Question: >
<URL>
I am trying to fit a string of variable length (the number of words in the string is unknown) inside a given rectangle. I want to optimally size the string so that it is as big as possible and fits inside the rectangle. Further more, the string should word wrap if there is more than one word and that a word should not be partially rendered on multiple lines. My problem is sometimes a word is partially laid out on multiple lines as seen below. Any suggestions on what I might be doing wrong?
Thank you.

I am using an NSLayoutManager, NSTextStorage and NSTextContainer.
I initialize everything as follows:
'''
textStorage = [[NSTextStorage alloc] initWithString:@""];
layoutManager = [[NSLayoutManager alloc] init];
textContainer = [[NSTextContainer alloc] init];
[layoutManager addTextContainer:textContainer];
[textStorage addLayoutManager:layoutManager];
paraStyle = [[NSMutableParagraphStyle alloc] init];
[paraStyle setLineBreakMode:NSLineBreakByWordWrapping];
[paraStyle setParagraphStyle:[NSParagraphStyle defaultParagraphStyle]];
[paraStyle setAlignment:NSCenterTextAlignment];
'''
I then compute the font size as follows,
'''
- (float)calculateFontSizeForString:(NSString *)aString andBoxSize:(NSSize)aBox
{
//Create the attributed string
NSAttributedString *attrString = [[NSAttributedString alloc] initWithString:aString];
[textStorage setAttributedString:attrString];
[textContainer setContainerSize:NSMakeSize(aBox.width, FLT_MAX)];
[attrString release]; //Clean up
//Initial values
float fontSize = 50.0;
float fontStepSize = 100.0;
NSRect stringRect;
BOOL didFindHeight = NO;
BOOL shouldIncreaseHeight = YES;
while (!didFindHeight)
{
NSMutableDictionary *stringAttributes = [NSMutableDictionary dictionaryWithObjectsAndKeys:
paraStyle, NSParagraphStyleAttributeName,
[NSFont systemFontOfSize:fontSize], NSFontAttributeName, nil];
[textStorage addAttributes:stringAttributes range:NSMakeRange(0, [textStorage length])];
(void)[layoutManager glyphRangeForTextContainer:textContainer];
stringRect = [layoutManager usedRectForTextContainer:textContainer];
if (shouldIncreaseHeight)
{
if (stringRect.size.height > aBox.height)
{
shouldIncreaseHeight = NO;
fontStepSize = fontStepSize/2;
}
fontSize += fontStepSize;
}
else
{
if (stringRect.size.height < aBox.height)
{
shouldIncreaseHeight = YES;
fontStepSize = fontStepSize/2;
if (fontStepSize <= 0.5)
{
didFindHeight = YES;
}
}
if ((fontSize - fontStepSize) <= 0)
{
fontStepSize = fontStepSize/2;
}
else
{
fontSize -= fontStepSize;
}
}
}
return fontSize;
}
'''
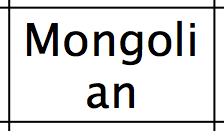
Answer: Please search before posting. This comes up repeatedly. Latest answer is <URL>, but I think there're more complete answers with code listings elsewhere.
My admittedly simple example shows how to do it without a text container and layout manager but your approach is more robust. Unfortunately brute-force (sizing down until it fits) is the only approach for determining the best fit.